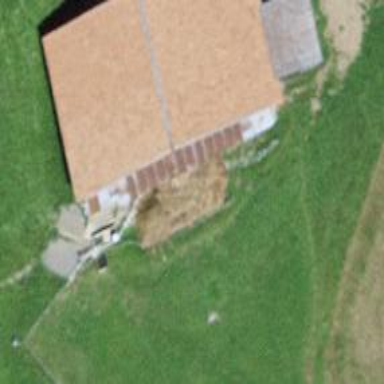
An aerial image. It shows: Barn.